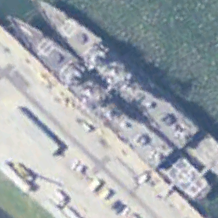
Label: cruiser